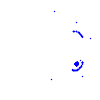
Particle: electron